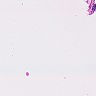
Metastatic tissue present: no